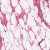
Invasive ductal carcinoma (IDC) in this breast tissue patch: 0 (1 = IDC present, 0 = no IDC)